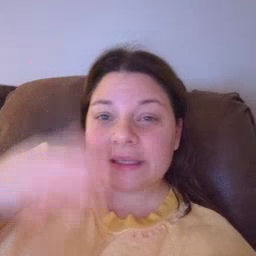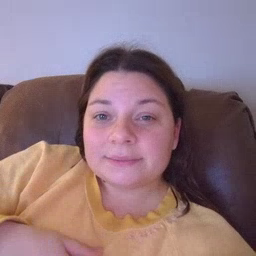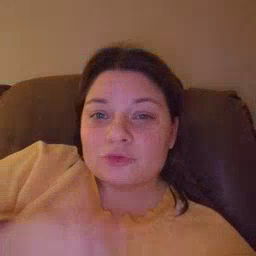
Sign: tree